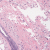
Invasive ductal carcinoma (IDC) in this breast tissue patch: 0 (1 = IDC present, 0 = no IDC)